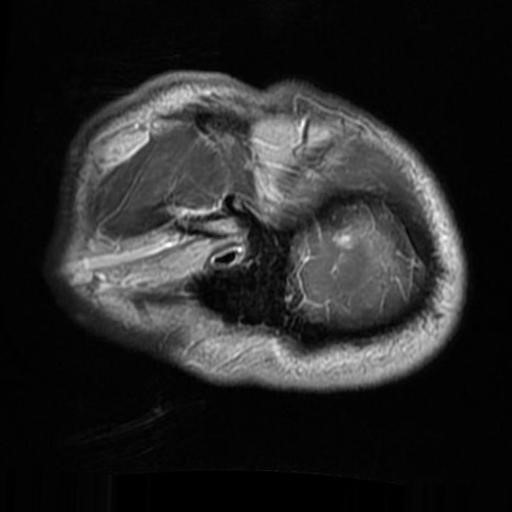
Label: brain_glioma